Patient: sex F, age 59
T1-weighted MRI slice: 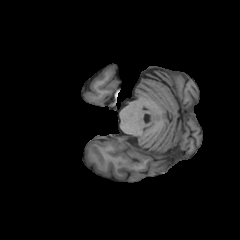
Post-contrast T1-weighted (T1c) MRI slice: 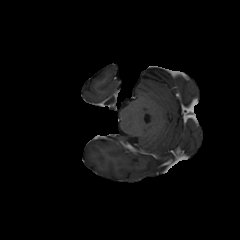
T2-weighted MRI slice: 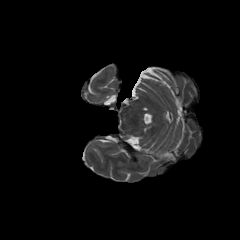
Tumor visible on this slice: no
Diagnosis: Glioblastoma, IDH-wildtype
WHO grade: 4